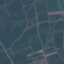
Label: PermanentCrop